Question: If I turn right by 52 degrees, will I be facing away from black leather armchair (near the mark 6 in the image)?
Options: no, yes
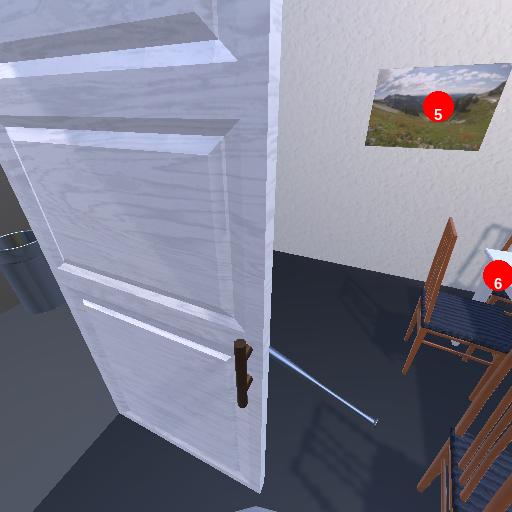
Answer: no